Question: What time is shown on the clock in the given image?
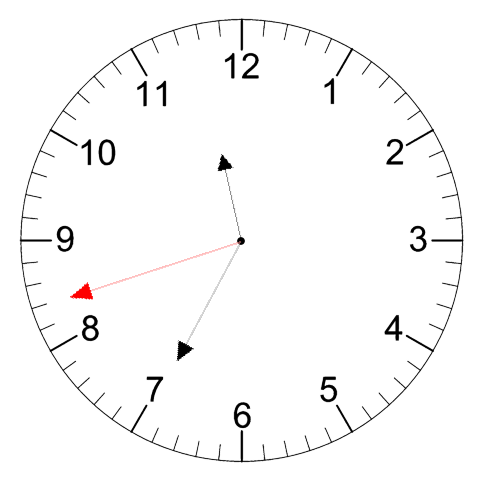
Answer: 11:34:42